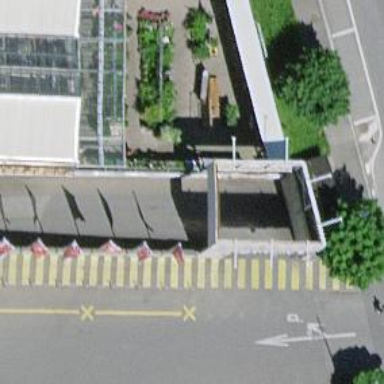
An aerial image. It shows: Asphalt surface leading to parking entrance.